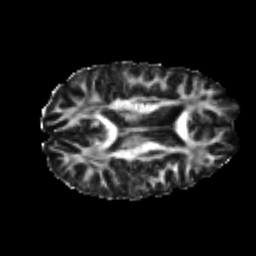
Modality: FA
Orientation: axial
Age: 23
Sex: female
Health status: healthy
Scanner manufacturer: philips
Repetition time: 7.477 s
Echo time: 0.08753 s